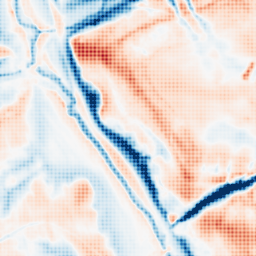
Category: multiscale
Decomposition family: dog_multiscale
Decomposition parameters: sigma_ratio: 1.6
n_scales: 5
base_sigma: 1
Upsampling method: sinc_hamming
Upsampling parameters: scale: 8
kernel_size: 8
Upsampling scale: 8